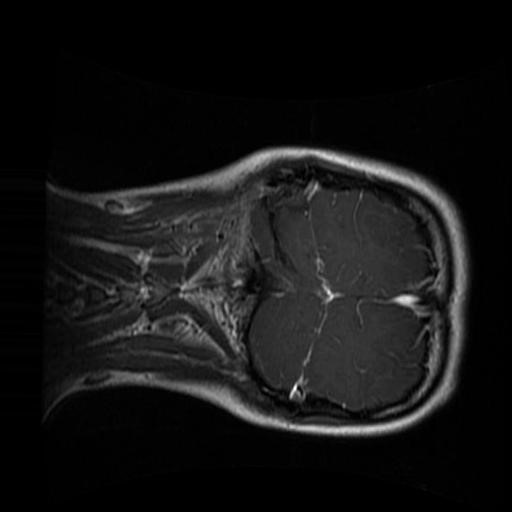
Label: brain_glioma